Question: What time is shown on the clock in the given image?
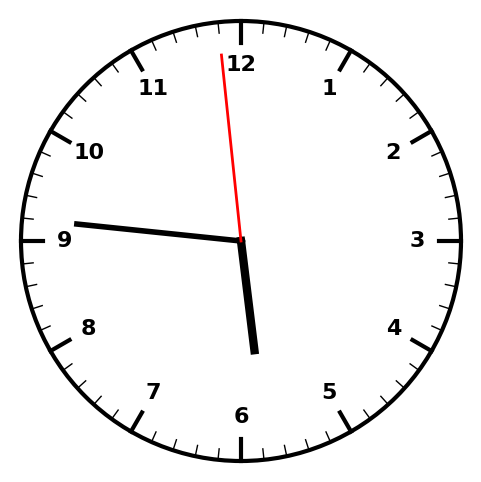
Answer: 05:45:59